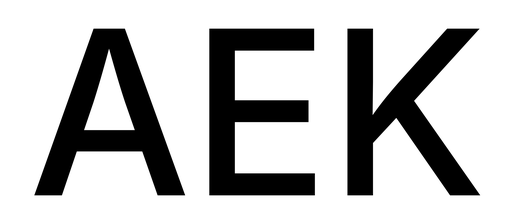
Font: Inter_Medium